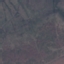
Land use / land cover: HerbaceousVegetation